Field crop: maize
Growth stage: 2
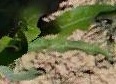
Species: maize